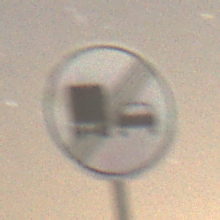
Verkehrszeichen: EndeUeberholverbotKraftfahrzeuge
Umgebung: Outdoor, Nature
Tageszeit: Night
Wetter: Clear
Licht: Natural
Jahreszeit: NotSpecified
Kontrast: LowContrast